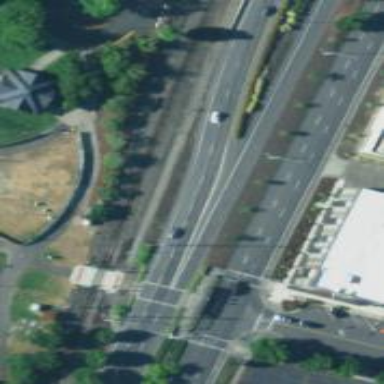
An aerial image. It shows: Asphalt trunk link road.